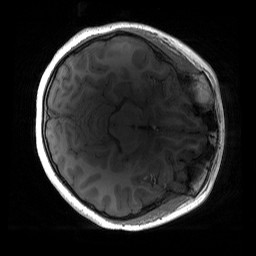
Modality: T1w
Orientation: axial
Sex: female
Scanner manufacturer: siemens
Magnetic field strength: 3 T
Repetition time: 1.9 s
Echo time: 0.00243 s